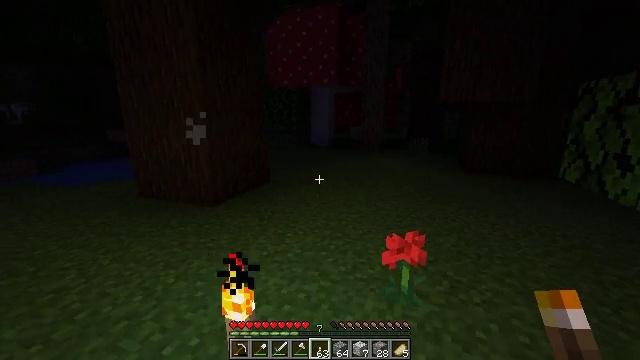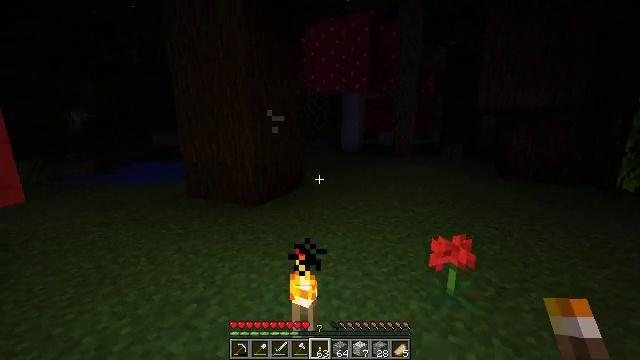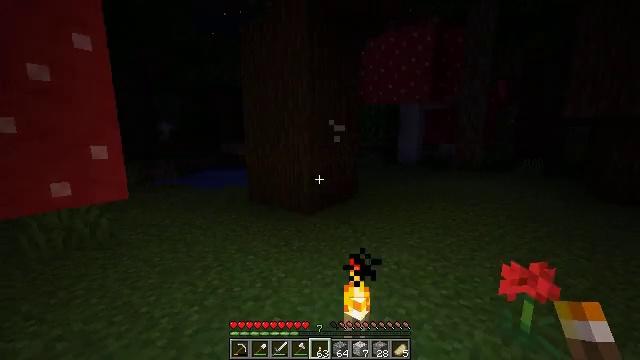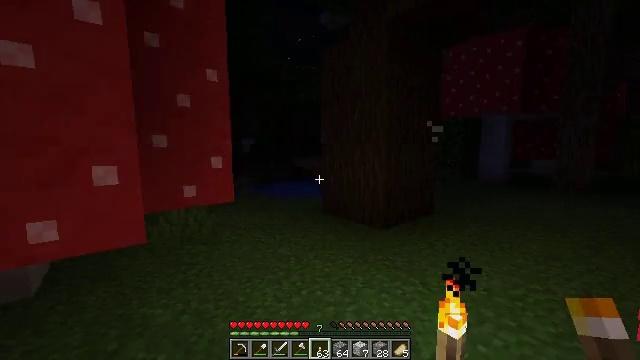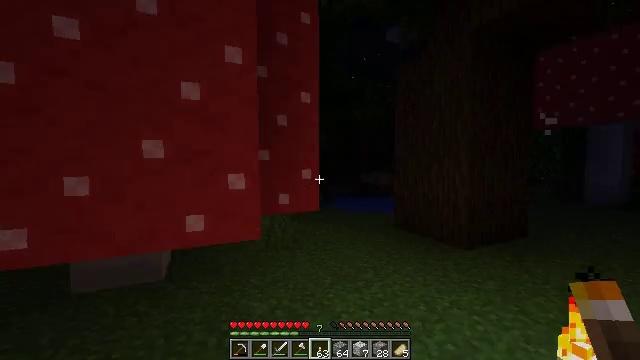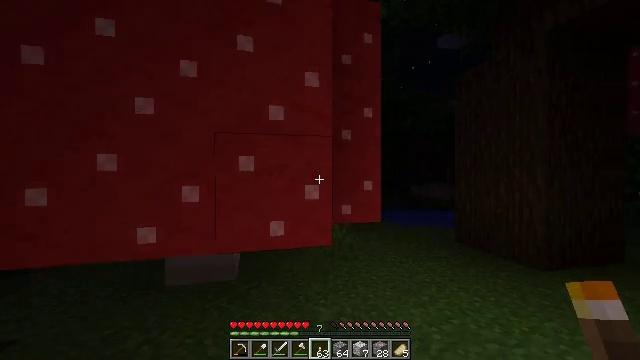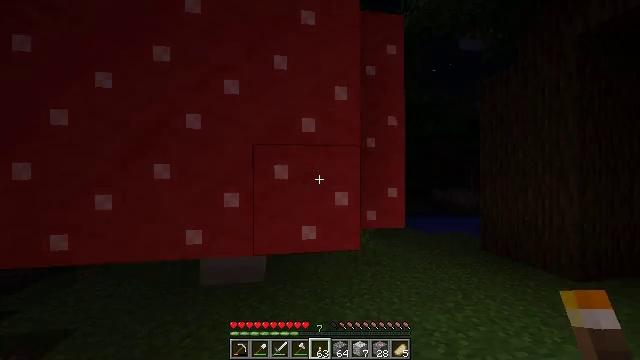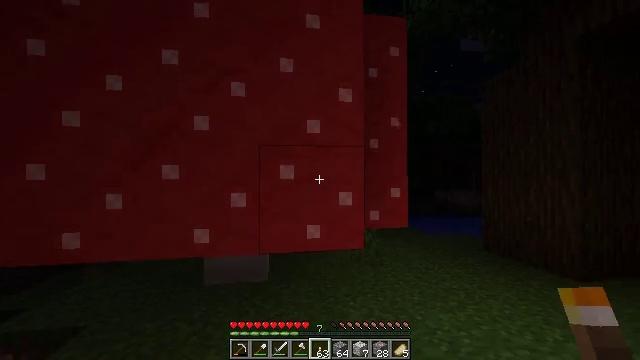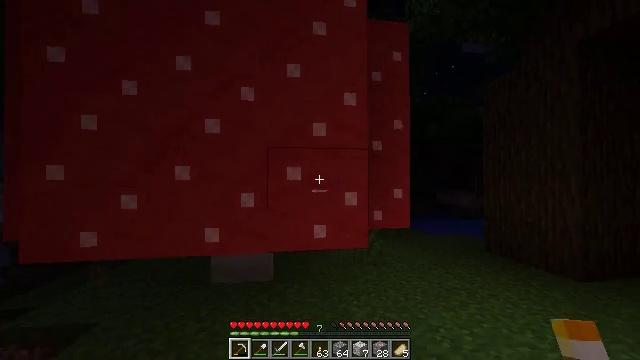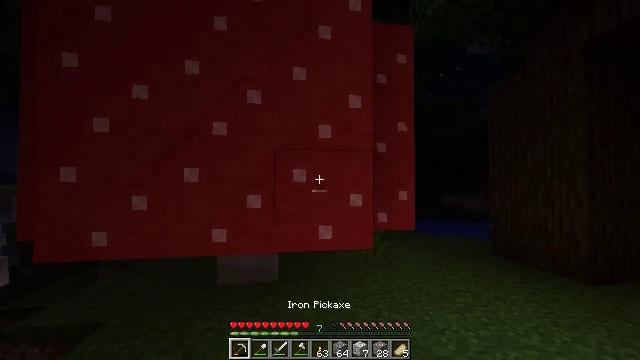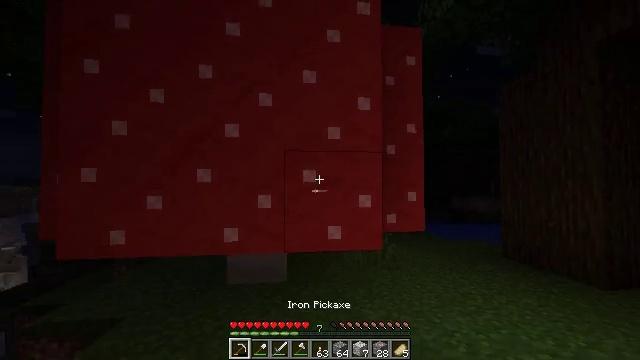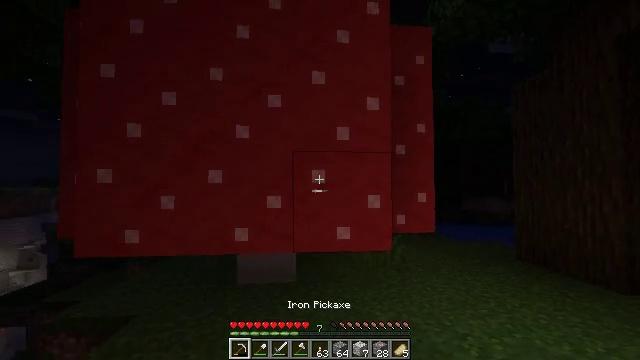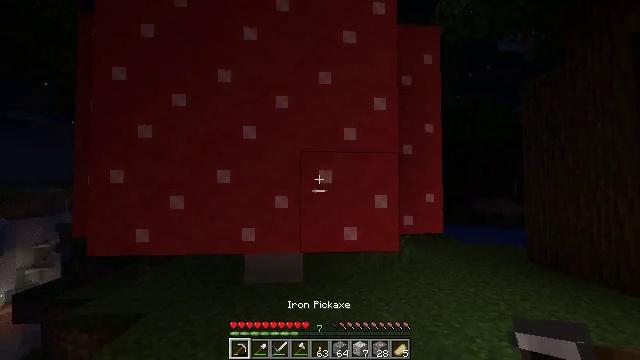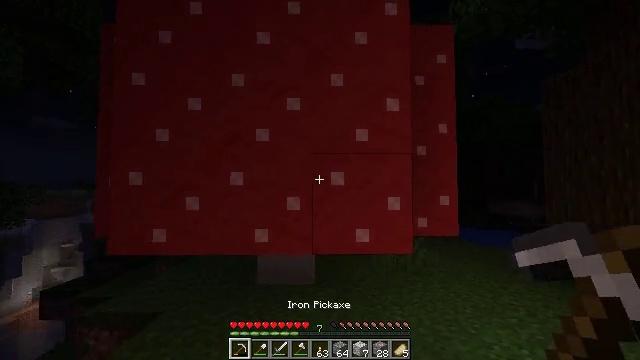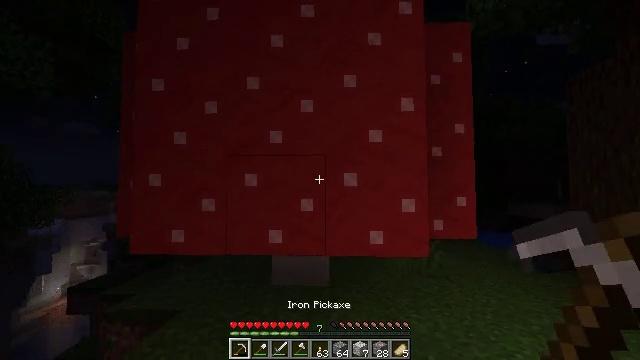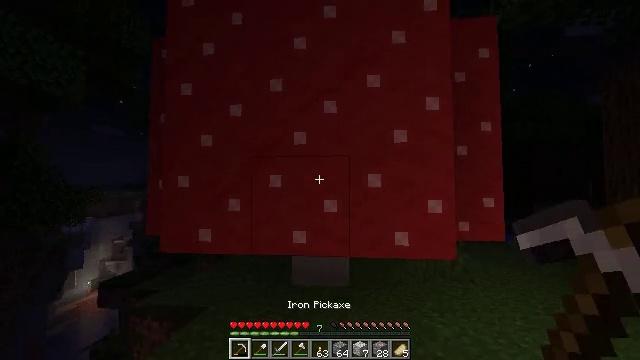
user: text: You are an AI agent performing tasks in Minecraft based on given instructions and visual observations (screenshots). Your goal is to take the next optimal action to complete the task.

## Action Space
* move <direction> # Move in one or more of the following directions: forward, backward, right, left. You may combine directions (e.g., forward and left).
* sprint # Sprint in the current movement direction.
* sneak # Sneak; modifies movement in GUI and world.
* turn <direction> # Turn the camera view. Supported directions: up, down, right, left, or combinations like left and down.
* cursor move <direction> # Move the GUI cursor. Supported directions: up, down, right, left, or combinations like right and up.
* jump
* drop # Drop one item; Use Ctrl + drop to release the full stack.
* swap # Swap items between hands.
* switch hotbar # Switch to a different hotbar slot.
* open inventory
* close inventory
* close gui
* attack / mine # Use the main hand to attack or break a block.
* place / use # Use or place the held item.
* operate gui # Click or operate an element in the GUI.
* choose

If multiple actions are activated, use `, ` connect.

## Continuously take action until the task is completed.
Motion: motion action
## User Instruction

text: Collect red mushroom blocks for building.
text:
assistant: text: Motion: move back and move left, turn left and up
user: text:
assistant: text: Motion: move back and move left, turn left and up
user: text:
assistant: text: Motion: move back and move left, turn left and up
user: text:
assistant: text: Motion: move back and move left, turn left and up
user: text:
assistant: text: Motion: move back and move left, turn left and up
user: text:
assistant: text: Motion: move back, turn left and up
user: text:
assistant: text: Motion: no_op
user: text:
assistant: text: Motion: switch to hotbar 1
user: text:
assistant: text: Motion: switch to hotbar 1
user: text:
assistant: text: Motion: turn left, switch to hotbar 1
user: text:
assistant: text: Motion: turn left, switch to hotbar 1
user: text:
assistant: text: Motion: turn left
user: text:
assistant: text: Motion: turn left
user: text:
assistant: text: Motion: turn left
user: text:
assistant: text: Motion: move left, turn left
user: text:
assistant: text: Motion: move forward and move left
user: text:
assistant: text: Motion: move forward and move left, attack / mine
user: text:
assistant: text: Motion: move forward and move left, attack / mine
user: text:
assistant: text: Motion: turn right and down, attack / mine
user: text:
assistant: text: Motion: turn right, attack / mine
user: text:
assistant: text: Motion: turn right, attack / mine
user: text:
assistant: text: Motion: turn right, attack / mine
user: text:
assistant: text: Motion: attack / mine
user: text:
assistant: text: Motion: attack / mine
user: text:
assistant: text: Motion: attack / mine
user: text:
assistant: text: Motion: attack / mine
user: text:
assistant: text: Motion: attack / mine